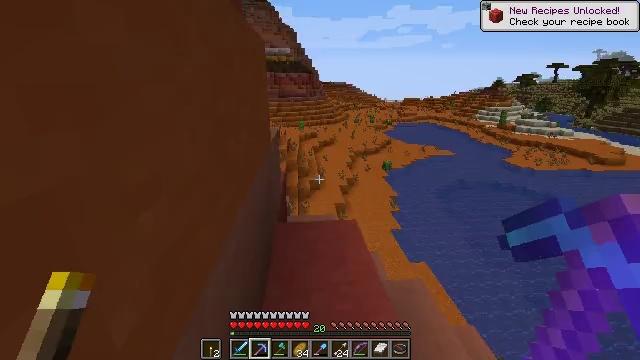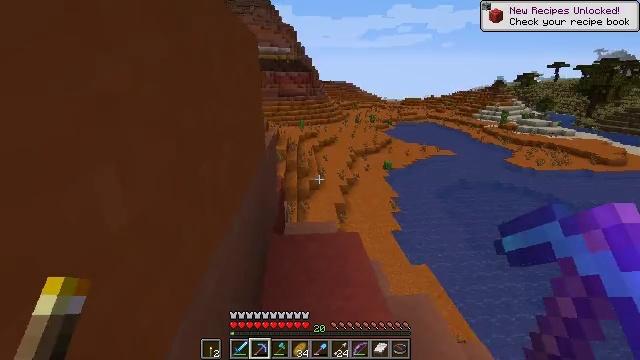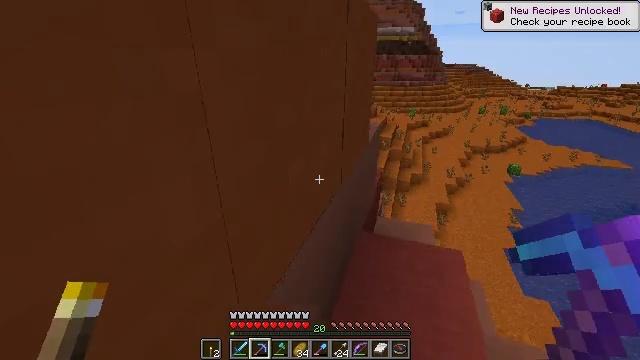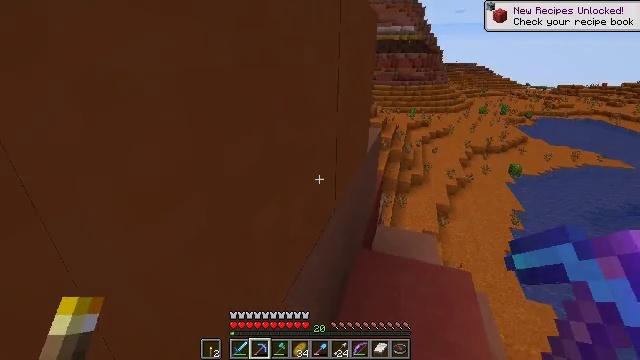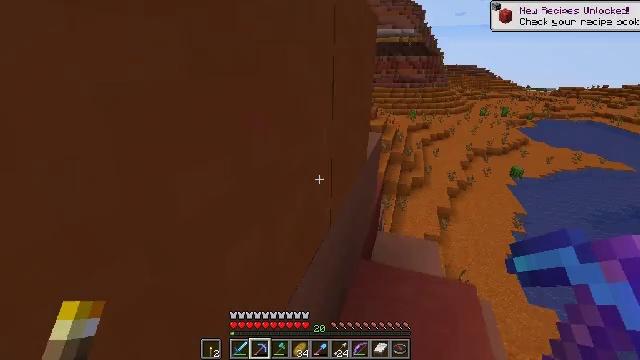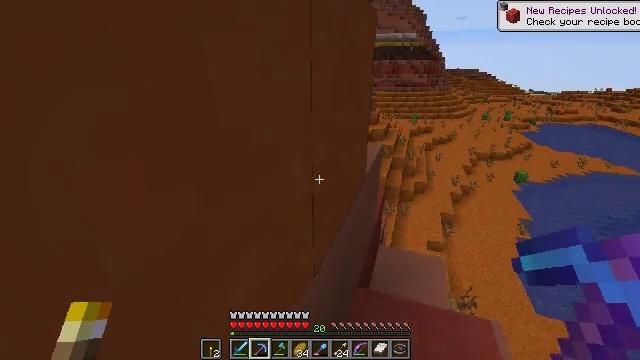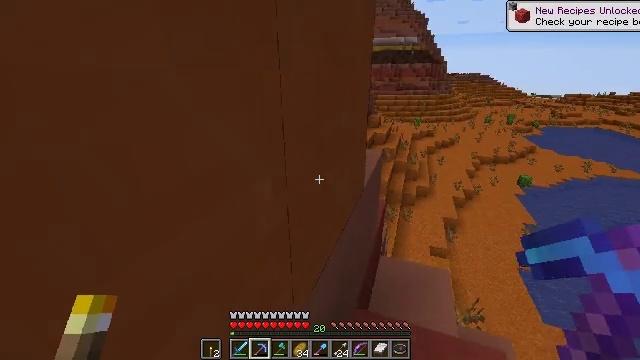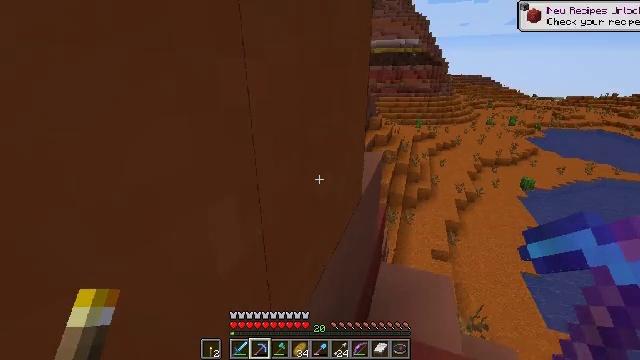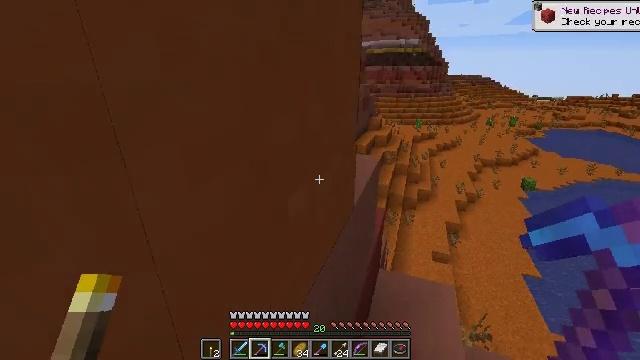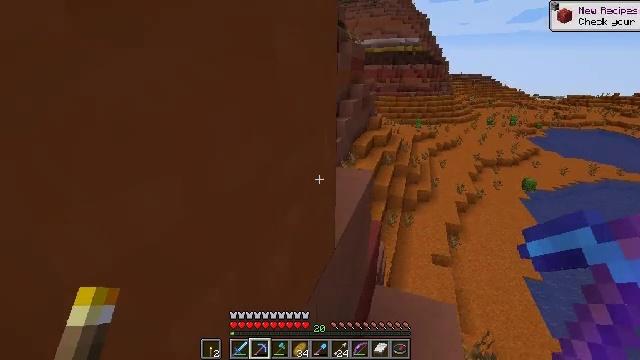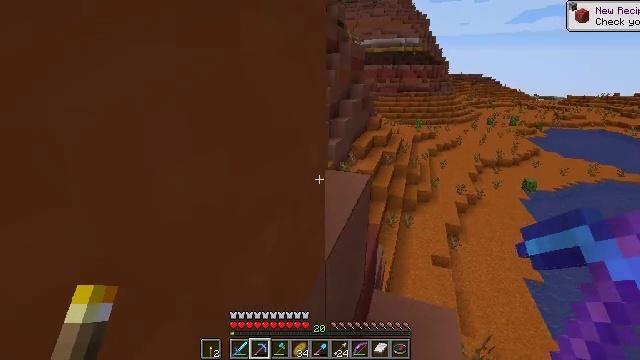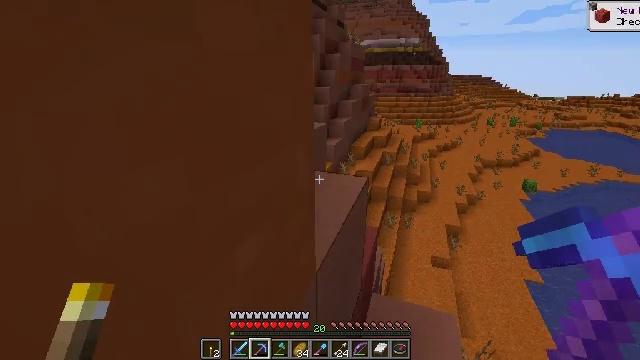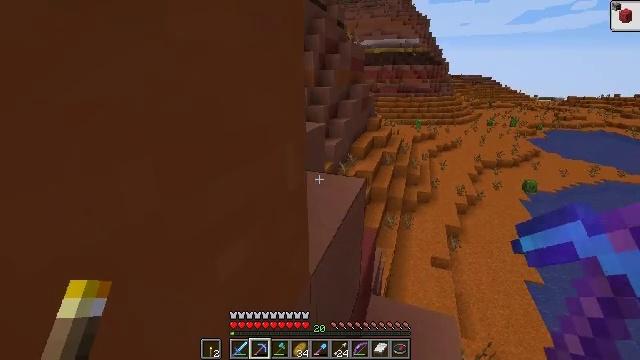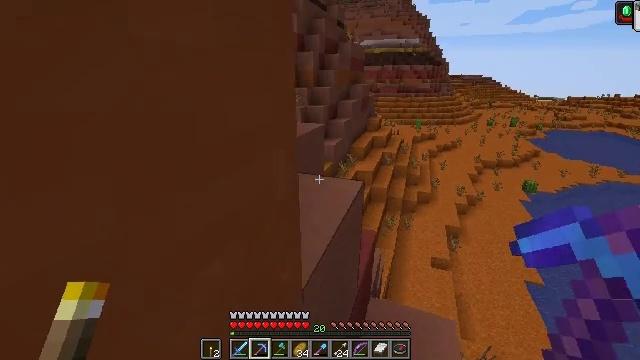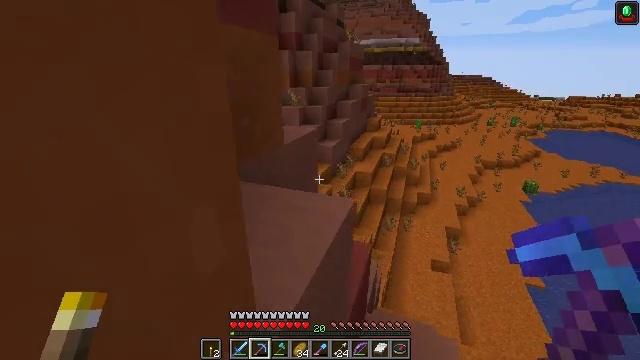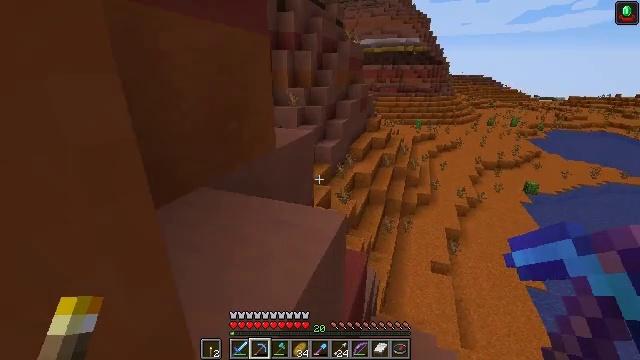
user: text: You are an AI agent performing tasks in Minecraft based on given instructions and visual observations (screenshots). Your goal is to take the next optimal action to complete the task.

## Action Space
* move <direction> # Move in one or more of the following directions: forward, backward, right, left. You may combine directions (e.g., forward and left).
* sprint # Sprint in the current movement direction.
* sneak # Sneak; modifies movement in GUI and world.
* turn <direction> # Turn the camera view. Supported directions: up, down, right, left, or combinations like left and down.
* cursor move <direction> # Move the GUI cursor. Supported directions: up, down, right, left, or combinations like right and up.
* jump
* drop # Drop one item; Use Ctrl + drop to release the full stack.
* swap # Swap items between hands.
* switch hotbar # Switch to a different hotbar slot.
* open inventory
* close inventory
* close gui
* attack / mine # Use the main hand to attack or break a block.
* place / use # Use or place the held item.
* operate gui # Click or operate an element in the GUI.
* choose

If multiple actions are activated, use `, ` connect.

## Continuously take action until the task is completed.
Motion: motion action
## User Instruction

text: Get red terracotta by mining.
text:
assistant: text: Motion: move forward
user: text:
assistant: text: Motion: move forward, turn left and down
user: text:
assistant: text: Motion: move forward
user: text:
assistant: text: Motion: move forward
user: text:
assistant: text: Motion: move forward
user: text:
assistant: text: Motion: move forward
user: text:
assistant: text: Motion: move forward
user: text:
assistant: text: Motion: move forward
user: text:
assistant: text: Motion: move forward
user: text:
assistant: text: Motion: no_op
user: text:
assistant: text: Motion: no_op
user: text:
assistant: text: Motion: no_op
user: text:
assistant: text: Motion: move forward
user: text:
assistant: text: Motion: move forward
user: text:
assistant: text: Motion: move forward
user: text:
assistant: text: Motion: move forward
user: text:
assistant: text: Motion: move forward
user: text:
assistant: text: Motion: move forward, turn left and up
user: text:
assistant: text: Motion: move forward, turn left, jump
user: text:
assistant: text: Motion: move forward, turn left and up, jump
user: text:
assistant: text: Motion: move forward, turn left and up, jump
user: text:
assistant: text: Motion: move forward, turn left and up
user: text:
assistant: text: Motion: move forward, turn left and up
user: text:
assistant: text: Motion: move forward, turn left and up
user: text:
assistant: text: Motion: move forward, turn left and up
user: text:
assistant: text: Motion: move forward, turn left and up
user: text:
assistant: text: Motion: move forward, turn left and up
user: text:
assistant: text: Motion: move forward, turn left and up
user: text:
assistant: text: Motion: move forward, jump
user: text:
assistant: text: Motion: move forward, jump